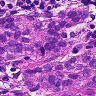
Metastatic tissue present: yes